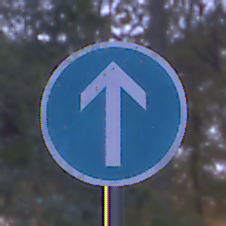
Verkehrszeichen: VorgeschriebeneFahrtrichtungGeradeaus
Umgebung: Outdoor, Suburban
Tageszeit: Night
Wetter: PartlyCloudy
Licht: Artificial
Jahreszeit: NotSpecified
Kontrast: LowContrast